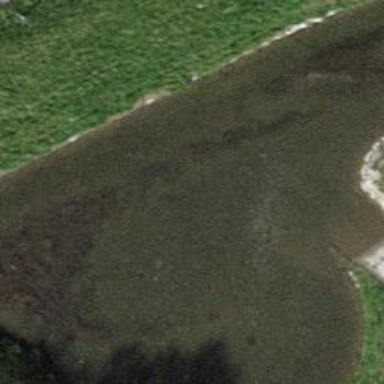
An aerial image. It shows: Peaceful pond surrounded by nature.